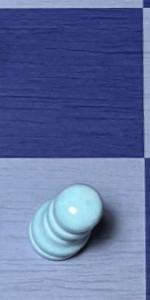
Label: Pawn_White